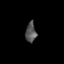
Tissue: lung
Cell type: Myeloid cells
Senescence score: 0.2382
Nuclear area (px): 208
Mean DAPI intensity: 84.284